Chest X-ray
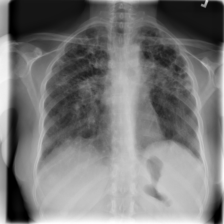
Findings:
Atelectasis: negative
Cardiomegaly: negative
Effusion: negative
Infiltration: negative
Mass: negative
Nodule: negative
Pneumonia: negative
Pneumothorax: negative
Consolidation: negative
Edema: negative
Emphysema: negative
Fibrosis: negative
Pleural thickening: negative
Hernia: negative